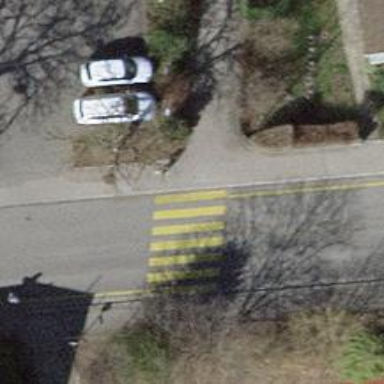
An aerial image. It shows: Zebra crossing on the road.